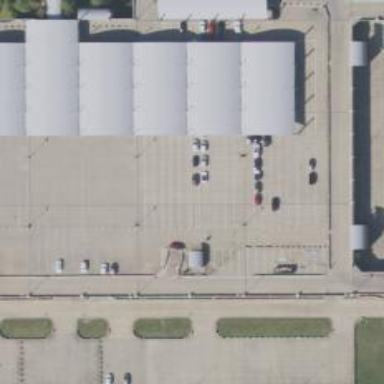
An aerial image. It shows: Car rental facility.